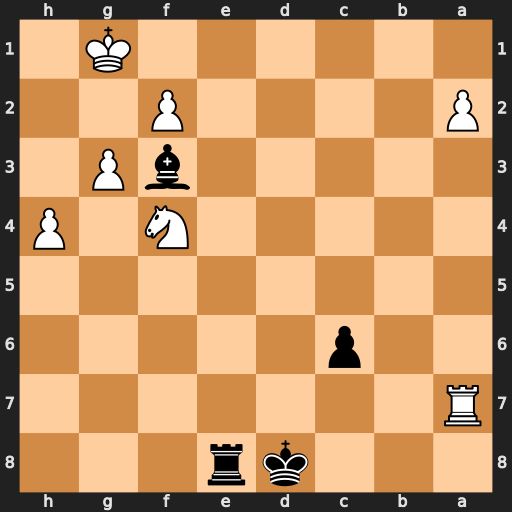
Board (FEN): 3kr3/R7/2p5/8/5N1P/5bP1/P4P2/6K1
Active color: b
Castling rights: -
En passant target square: -
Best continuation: Re1+ Kh2 Rh1#